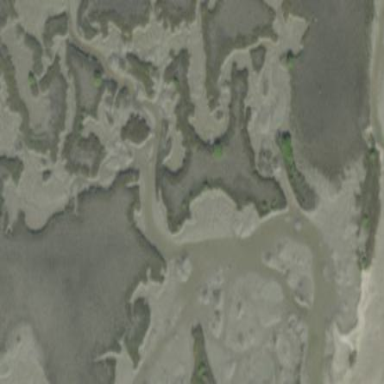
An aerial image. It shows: Saltmarsh wetland.